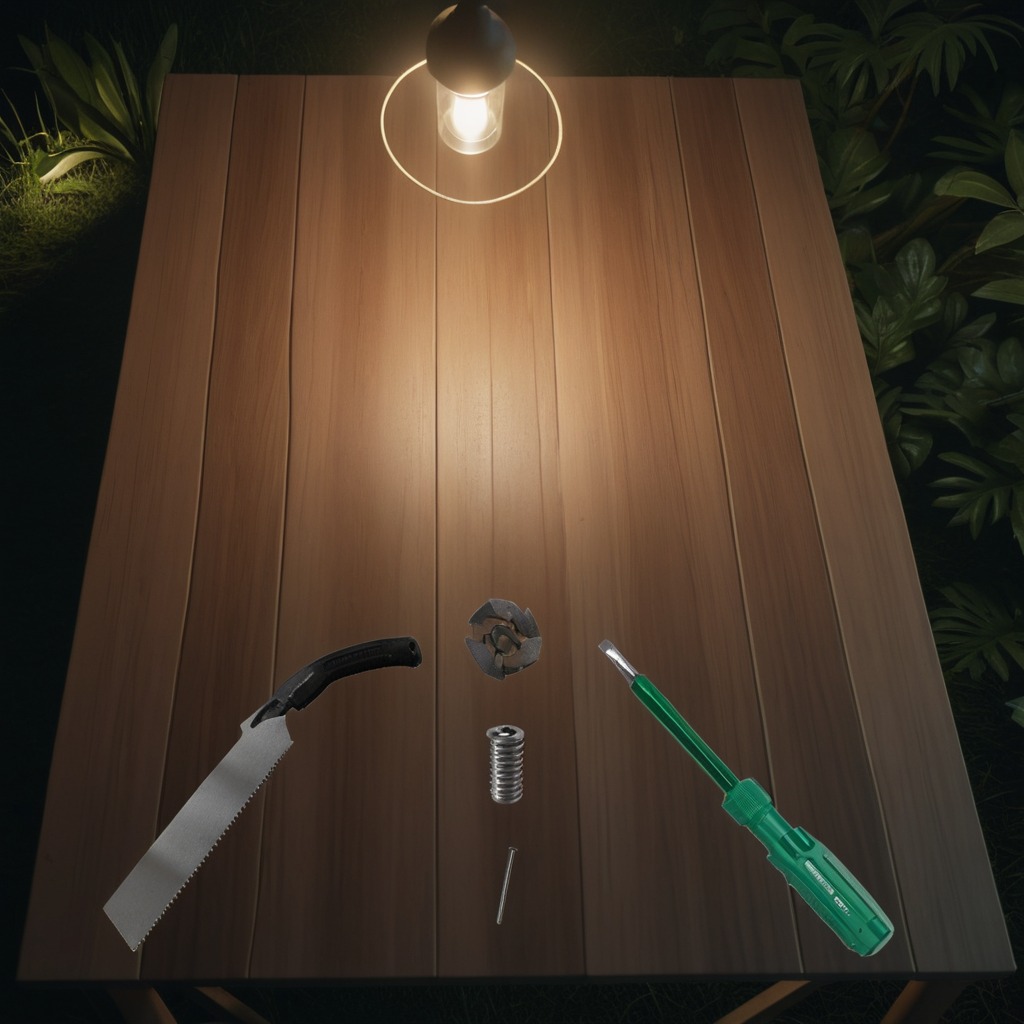
A metal machine screw, an iron nail, a coiled metal spring, a handheld metal saw, and a screwdriver are lying on a wooden table inside a jungle field workshop tent at night dim ambient light soft shadows worn but